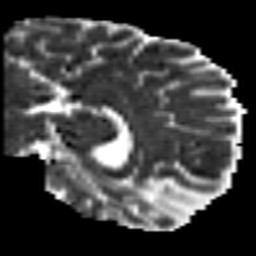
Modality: MD
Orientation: sagittal
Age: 31
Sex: female
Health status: healthy
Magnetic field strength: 3 T
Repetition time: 7 s
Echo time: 0.0926 s